Field crop: maize
Growth stage: 2
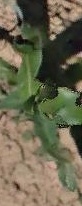
Species: maize